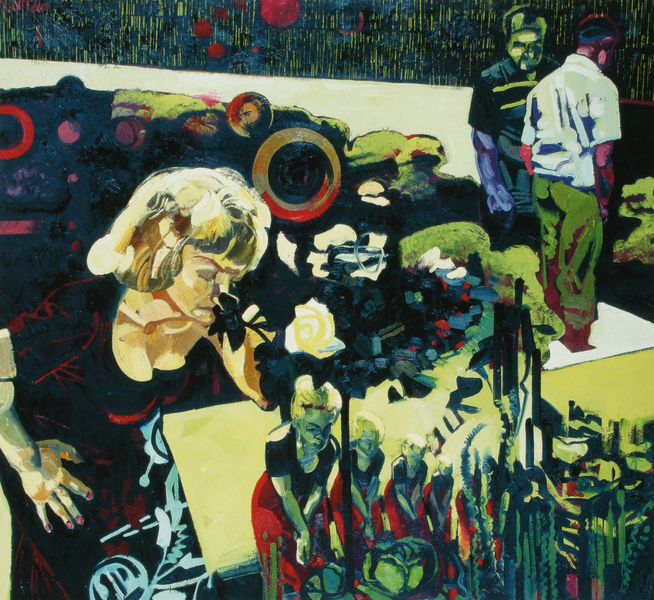
Titel: Rosengarten 33
Künstler: Annette Schröter
Standort: Leipzig
Institution: Galerie Kleindienst
Schlagwörter: blau, gemälde, hand, mann, schatten, weiß, frauen, grün, menschen, ocker, ausschnitt, blume, blumen, brust, bunt, busen, decolte, frau, haar, hintergrund, hut, kleid, männer, nase, profil, schwarz, strasse, vordergrund, gras, park, rose, rosen, rot, weg, wiese, zaun, beige, expressionismus, malerei, ornament, rock, blond, hemd, hose, mütze, arm, arme, augen, öl, haare, dekollete, kinder, kreis, garten, gemüse, schürze, brüste, farbig, jungen, moderne, abstrakt, modern, farbe, formen, junge, nagel, nägel, striche, strich, kreise, riechen, struktur, hamd, beet, beete, blumenbeet, gemölde, pop art, postmoderne, schnuppern, aquryl, leipziger schule, fraui